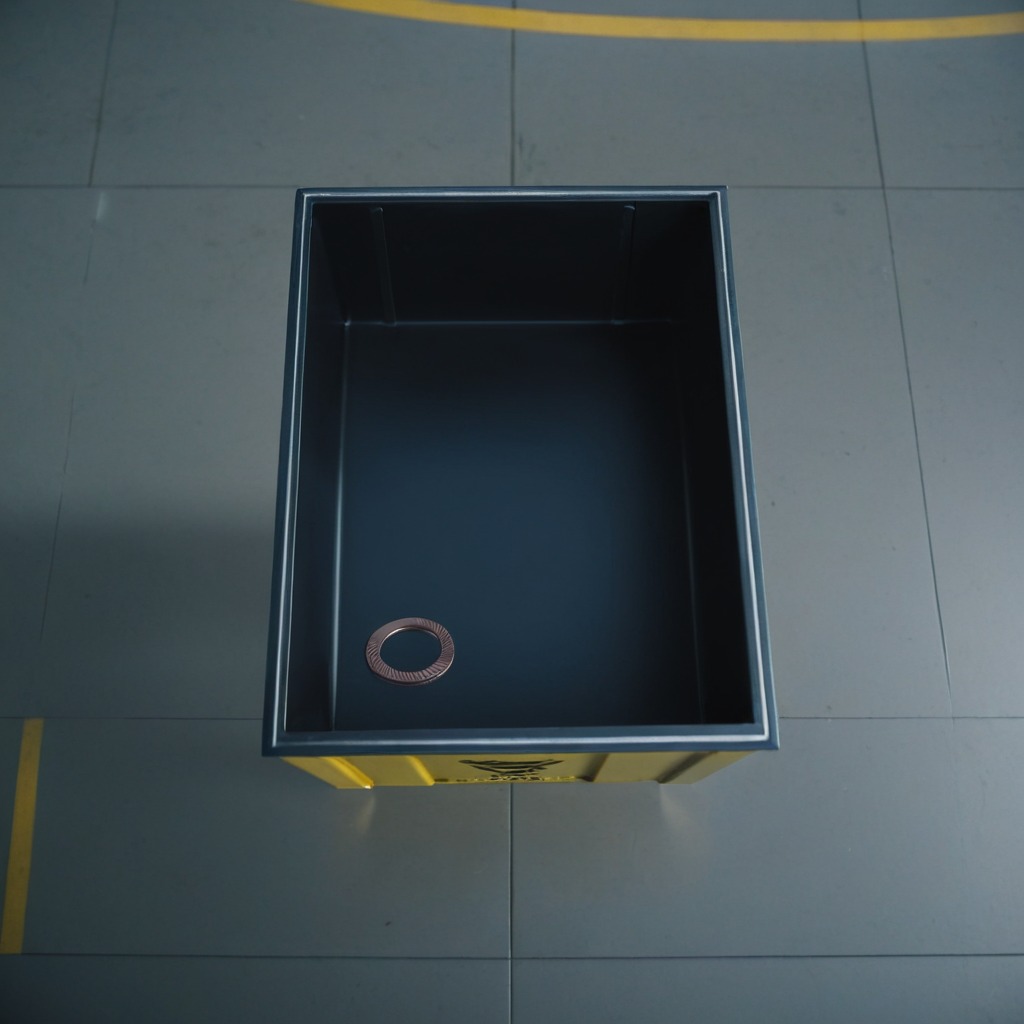
A flat metal washer lies on the toolbox surface.